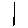
Label: line